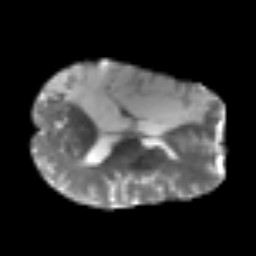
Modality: T2w
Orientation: axial
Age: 40
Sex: male
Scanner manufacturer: siemens
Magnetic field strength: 3 T
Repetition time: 3.2 s
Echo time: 0.081 s